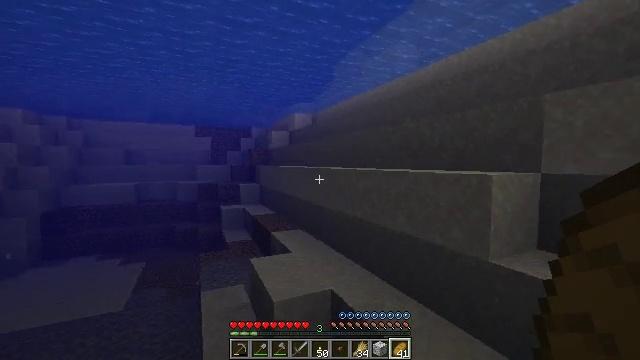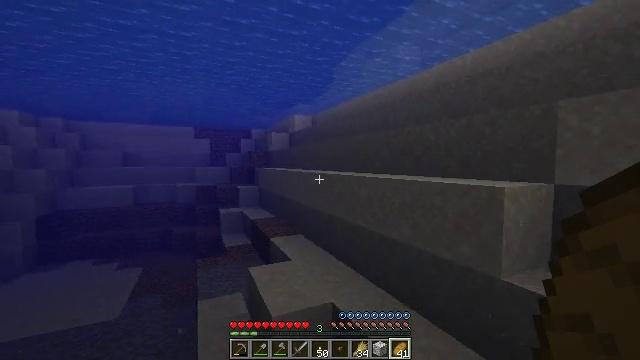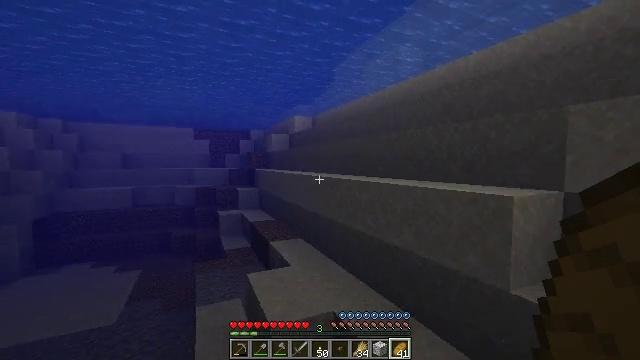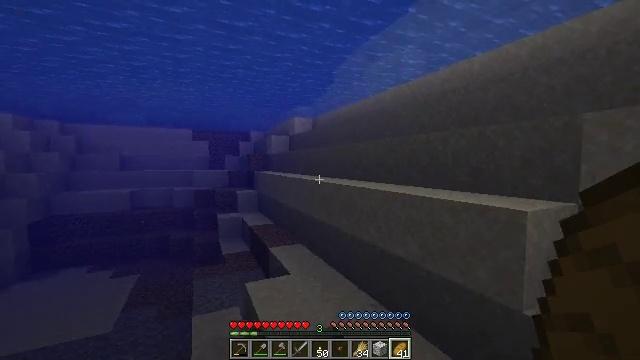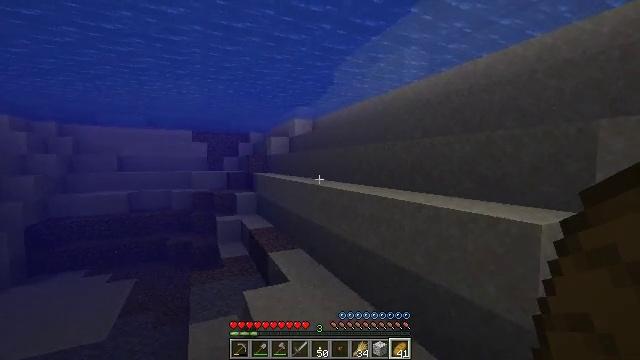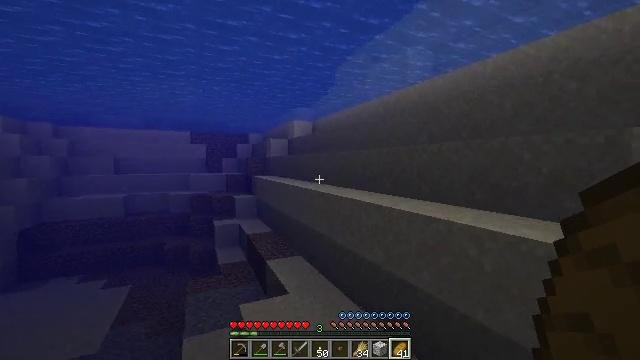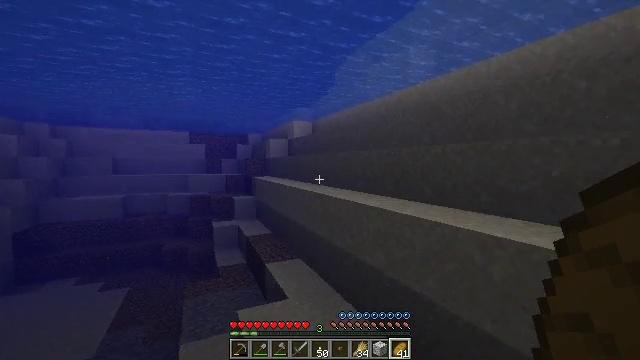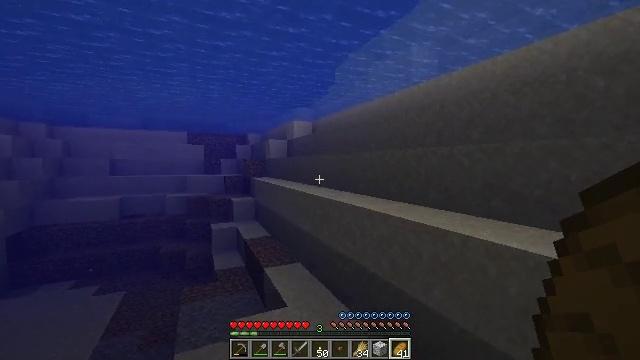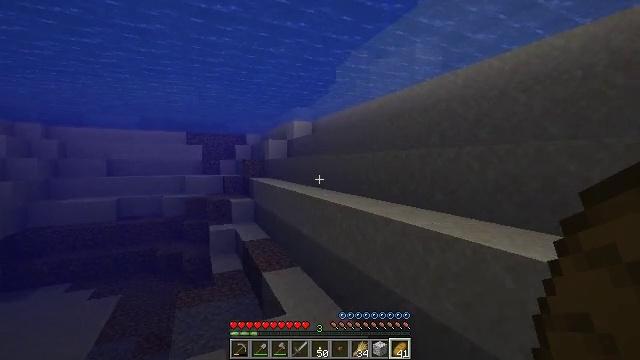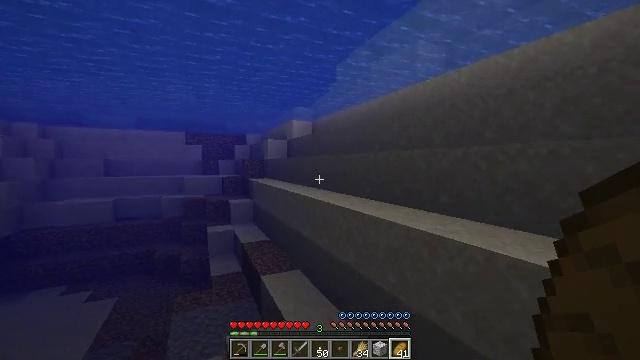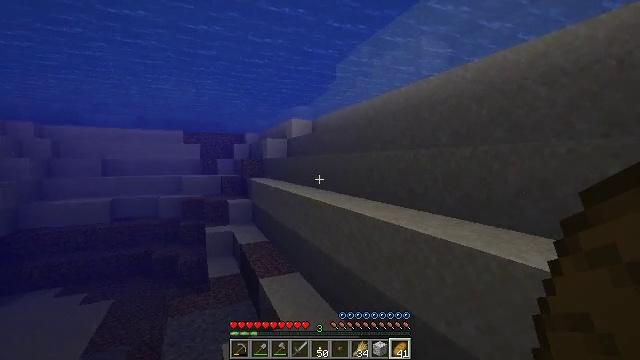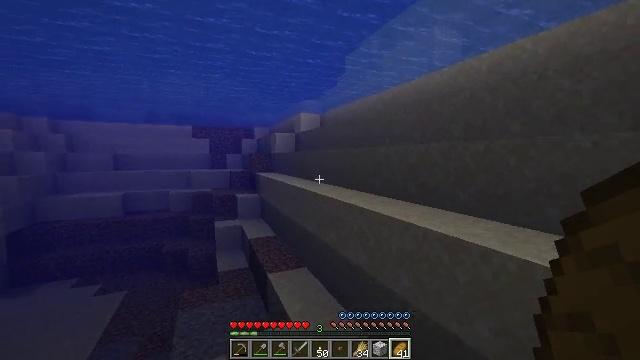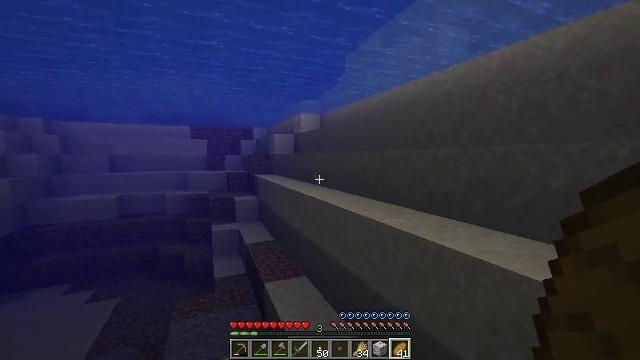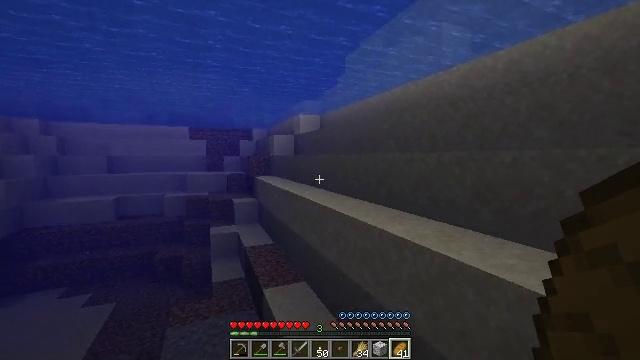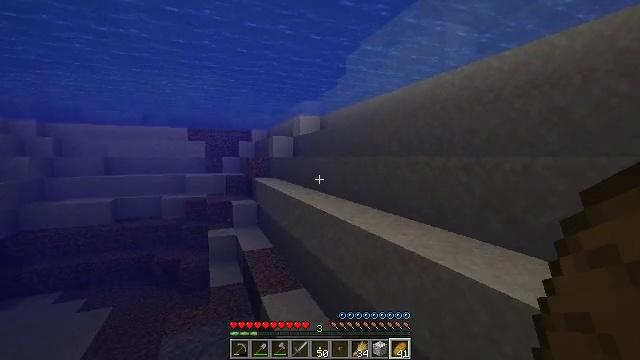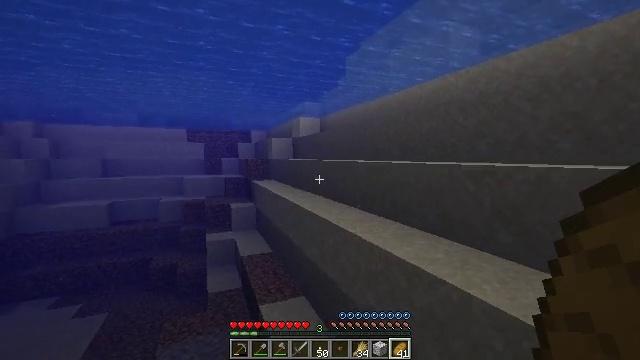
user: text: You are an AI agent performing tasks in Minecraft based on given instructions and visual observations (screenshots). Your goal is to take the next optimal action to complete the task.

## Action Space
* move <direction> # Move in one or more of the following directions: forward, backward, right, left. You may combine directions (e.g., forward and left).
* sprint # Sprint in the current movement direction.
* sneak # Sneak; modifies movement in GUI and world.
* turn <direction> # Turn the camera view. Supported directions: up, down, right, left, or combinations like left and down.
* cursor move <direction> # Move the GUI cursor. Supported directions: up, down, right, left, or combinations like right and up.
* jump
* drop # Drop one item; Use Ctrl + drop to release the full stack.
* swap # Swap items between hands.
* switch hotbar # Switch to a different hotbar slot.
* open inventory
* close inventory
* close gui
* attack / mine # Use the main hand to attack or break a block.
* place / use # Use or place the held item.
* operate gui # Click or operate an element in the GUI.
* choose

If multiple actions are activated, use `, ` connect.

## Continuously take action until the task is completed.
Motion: motion action
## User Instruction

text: Collect orange terracotta for building.
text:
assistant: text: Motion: move forward, sprint, jump
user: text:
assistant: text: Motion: move forward, sprint, jump
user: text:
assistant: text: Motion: move forward, sprint, jump
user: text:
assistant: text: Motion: move forward, sprint
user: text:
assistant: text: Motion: move forward, sprint
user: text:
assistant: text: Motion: move forward, sprint
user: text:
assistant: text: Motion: move forward, sprint
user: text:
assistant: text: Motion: move forward, sprint
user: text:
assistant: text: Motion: move forward, sprint
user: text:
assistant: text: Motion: move forward, sprint
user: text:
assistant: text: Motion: move forward, sprint, turn left and down, jump
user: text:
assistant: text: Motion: move forward, sprint, jump
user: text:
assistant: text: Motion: move forward, sprint, jump
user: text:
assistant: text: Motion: move forward, sprint, jump
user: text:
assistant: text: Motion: move forward, sprint, jump
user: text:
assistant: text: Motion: move forward, sprint, jump
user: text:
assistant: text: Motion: move forward, sprint, jump
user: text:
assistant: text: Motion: move forward, sprint, jump
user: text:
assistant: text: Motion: move forward, sprint, jump
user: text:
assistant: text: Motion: move forward, sprint, jump
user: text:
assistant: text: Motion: move forward, sprint
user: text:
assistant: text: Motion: move forward, sprint
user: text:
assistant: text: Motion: move forward, sprint
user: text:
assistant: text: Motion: move forward, sprint
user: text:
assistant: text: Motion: move forward, sprint
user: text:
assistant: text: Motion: move forward, sprint
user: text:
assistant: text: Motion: move forward, sprint
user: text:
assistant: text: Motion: move forward, sprint, turn left
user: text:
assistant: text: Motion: move forward, sprint, turn left
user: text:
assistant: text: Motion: move forward, sprint, turn left